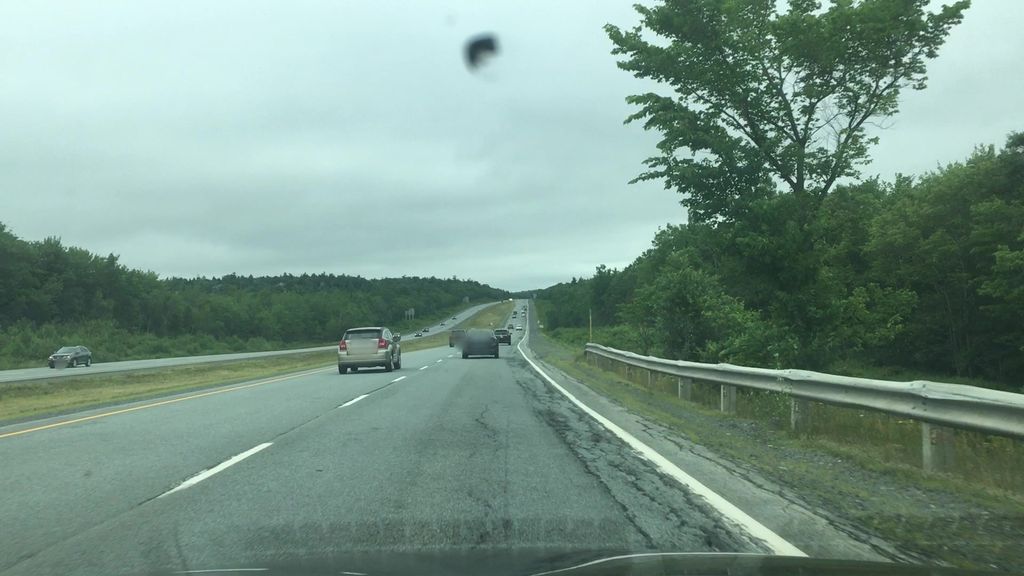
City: halifax